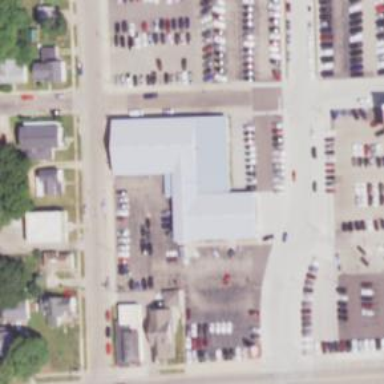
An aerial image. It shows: Car shop building.